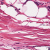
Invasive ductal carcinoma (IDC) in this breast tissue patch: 0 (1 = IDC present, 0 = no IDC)